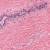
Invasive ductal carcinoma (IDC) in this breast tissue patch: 0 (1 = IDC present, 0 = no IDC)